Question: I looked on SO, googled it, tried myself, and I just can't come up with a way to draw a UINavigationBar with a background texture.
Before you start pointing me out to , or any other similar method, let me explain:
What I want is to draw a navigation bar with my background texture (sample attached) and still keep the translucent gradient effect provided by UINavigationBar. From what I searched it looks like the only way to do this is to include that effect in the image itself, but I would rather use the UINavigationBar effect (dynamically, you see) or if there's no way around create a UIImageView, use Quartz to draw the effect and add it as a UINavigationBar subview.
What do you think? Is there any way around drawing the effect in Photoshop?
Thanks

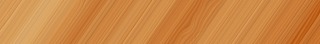
Answer: Answering to my own question:
It seems that the usual way is indeed to include the shiny gradient on the image itself, but if I manage to do it programmatically by drawing the gradient with CAGradientLayer.
The code I used is
'''
//Create a image view
UIImageView *imgView = [[UIImageView alloc] initWithImage:image];
imgView.frame = navBar.bounds;
imgView.autoresizingMask = UIViewAutoresizingFlexibleBottomMargin | UIViewAutoresizingFlexibleHeight | UIViewAutoresizingFlexibleLeftMargin | UIViewAutoresizingFlexibleRightMargin | UIViewAutoresizingFlexibleTopMargin | UIViewAutoresizingFlexibleWidth;
//Create a gradient layer
//Thanks to Kris Johnson's code
//https://bitbucket.org/KristopherJohnson/gradientbuttons/src/tip/Classes/GradientButton.m
CAGradientLayer *shineLayer = [CAGradientLayer layer];
shineLayer.frame = imgView.bounds;
shineLayer.colors = [NSArray arrayWithObjects:
(id)[UIColor colorWithWhite:1.0f alpha:0.4f].CGColor,
(id)[UIColor colorWithWhite:1.0f alpha:0.2f].CGColor,
(id)[UIColor colorWithWhite:0.75f alpha:0.2f].CGColor,
(id)[UIColor colorWithWhite:0.4f alpha:0.2f].CGColor,
(id)[UIColor colorWithWhite:1.0f alpha:0.4f].CGColor,
nil];
shineLayer.locations = [NSArray arrayWithObjects:
[NSNumber numberWithFloat:0.0f],
[NSNumber numberWithFloat:0.5f],
[NSNumber numberWithFloat:0.5f],
[NSNumber numberWithFloat:0.8f],
[NSNumber numberWithFloat:1.0f],
nil];
//Add the gradient layer to the imageView
[imgView.layer insertSublayer:shineLayer atIndex:1];
//Add the imageview to the navbar
[navBar insertSubview:imgView atIndex:1];
'''